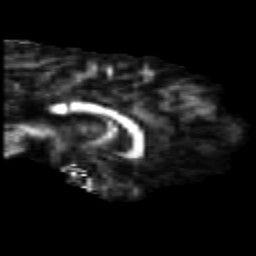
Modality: FA
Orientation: sagittal
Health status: healthy
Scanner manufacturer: siemens
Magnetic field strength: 3 T
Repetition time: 10 s
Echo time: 0.092 s